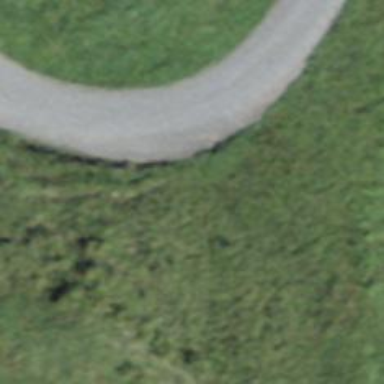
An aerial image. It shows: Gravel track with grade2 tracktype.